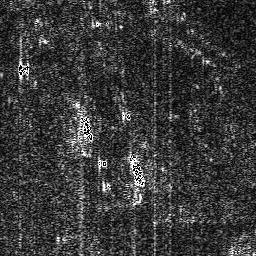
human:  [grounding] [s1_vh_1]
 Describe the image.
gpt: In the satellite image, there is  <ref>2 medium ship </ref> <box>[[26, 38, 37, 60, 0], [47, 59, 57, 79, 0]]</box> located at center.